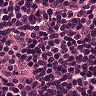
Metastatic tissue present: no